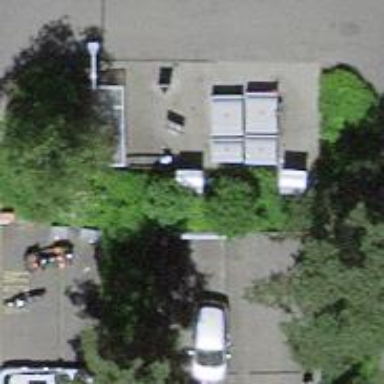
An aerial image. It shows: Parking entrance.